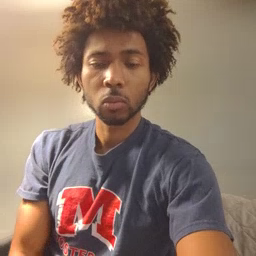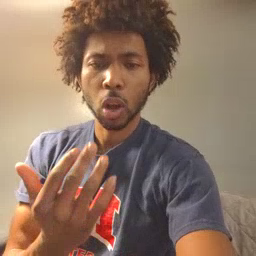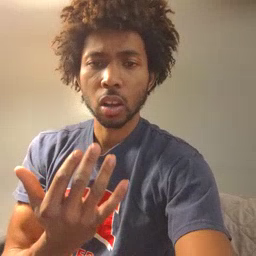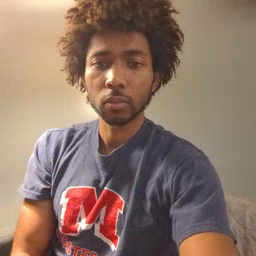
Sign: wait